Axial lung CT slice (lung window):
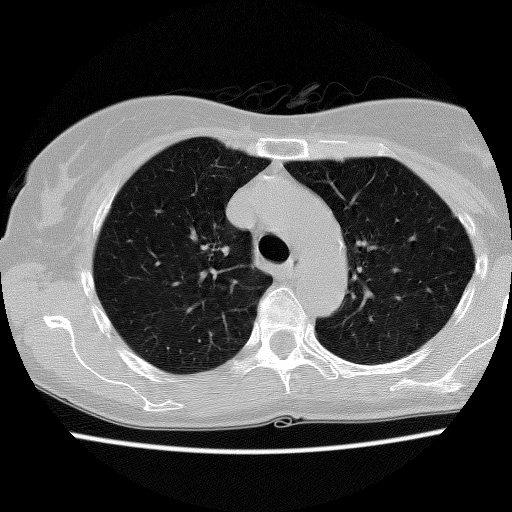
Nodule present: no